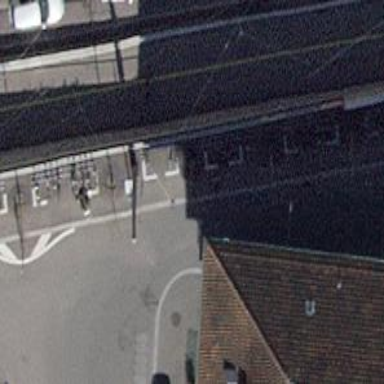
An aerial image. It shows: Bicycle parking area with stands available.